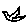
Label: bird